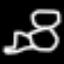
Label: frog